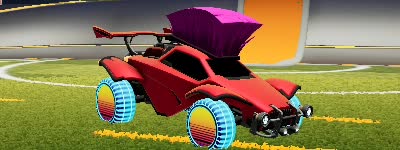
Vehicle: octane